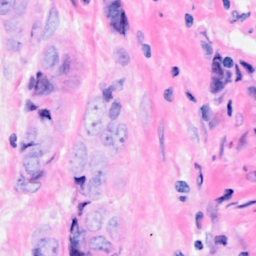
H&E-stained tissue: Breast